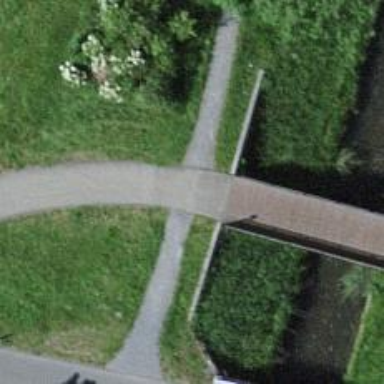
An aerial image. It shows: Earth footway.